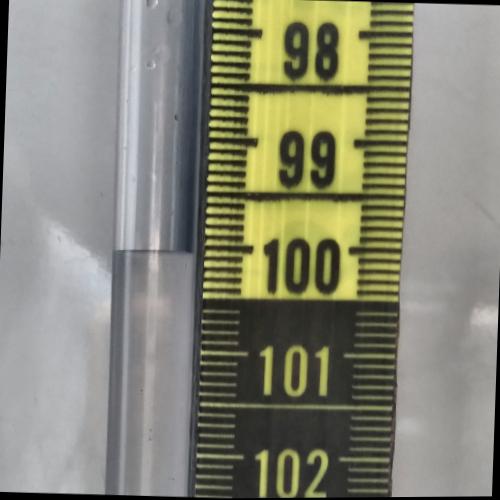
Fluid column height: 100.1 cm